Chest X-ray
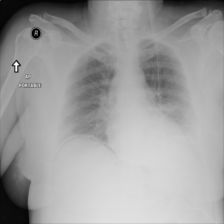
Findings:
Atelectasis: negative
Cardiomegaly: negative
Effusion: negative
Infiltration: negative
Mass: negative
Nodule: negative
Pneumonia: negative
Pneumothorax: negative
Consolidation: negative
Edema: negative
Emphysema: negative
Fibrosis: negative
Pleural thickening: negative
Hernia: negative